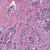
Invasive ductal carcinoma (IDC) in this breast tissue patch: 1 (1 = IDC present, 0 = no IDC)